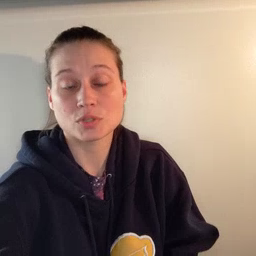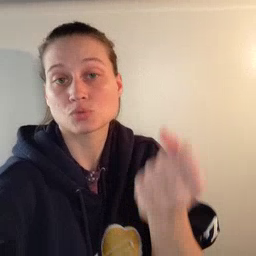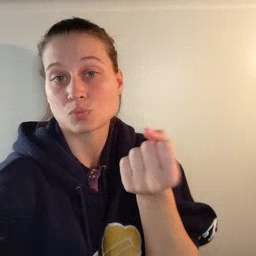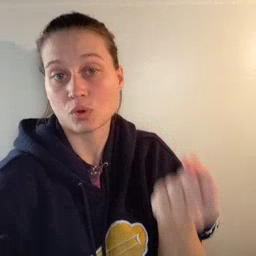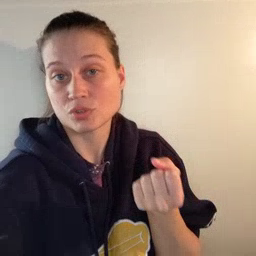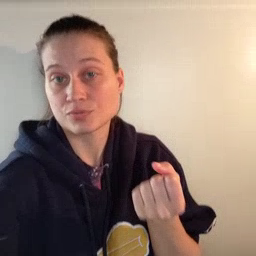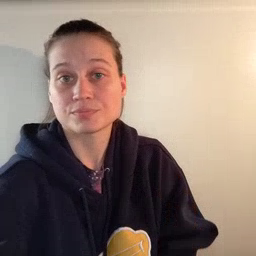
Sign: drawer